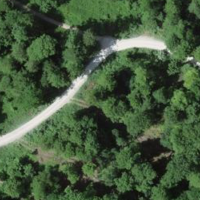
EUNIS habitat code: 41
Species observed at this site:
Sambucus racemosa